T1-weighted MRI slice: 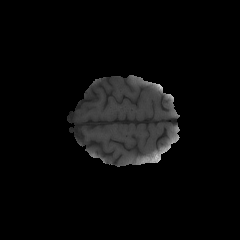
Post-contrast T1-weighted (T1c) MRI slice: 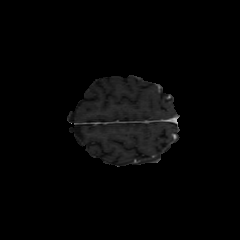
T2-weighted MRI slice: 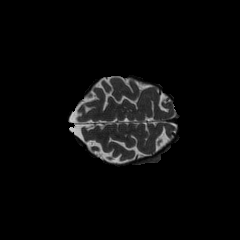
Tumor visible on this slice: no